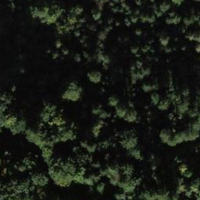
EUNIS habitat code: 44
Species observed at this site:
Neottia nidus-avis